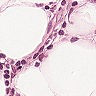
Metastatic tissue present: yes